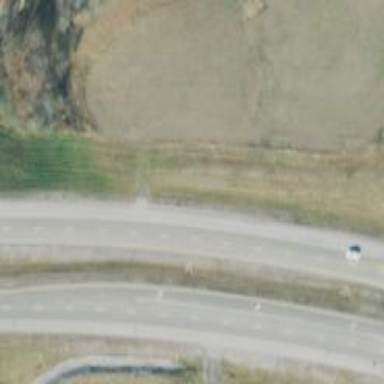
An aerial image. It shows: Trunk highway.